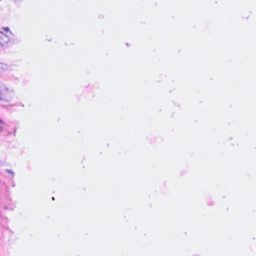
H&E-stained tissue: Breast